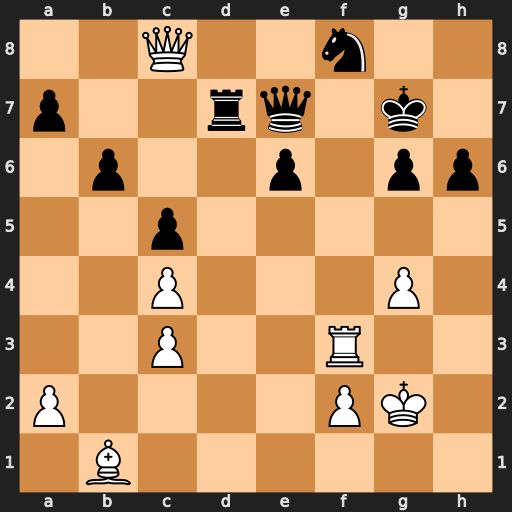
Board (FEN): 2Q2n2/p2rq1k1/1p2p1pp/2p5/2P3P1/2P2R2/P4PK1/1B6
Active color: w
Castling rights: -
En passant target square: -
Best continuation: Rxf8 Qxf8 Qxd7+